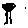
Label: tree